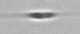
Label: Cylindrotheca_morphotype1